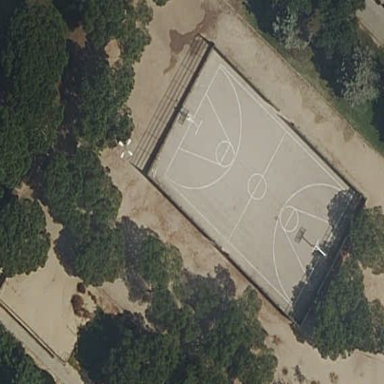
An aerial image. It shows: Basketball court on leisure land pitch.